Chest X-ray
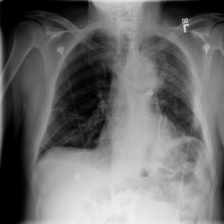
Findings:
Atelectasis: negative
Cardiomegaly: negative
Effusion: positive
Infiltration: negative
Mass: negative
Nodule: negative
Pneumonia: negative
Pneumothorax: negative
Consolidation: negative
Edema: negative
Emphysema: negative
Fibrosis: negative
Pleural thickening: negative
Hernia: negative